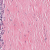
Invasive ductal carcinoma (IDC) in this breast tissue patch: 0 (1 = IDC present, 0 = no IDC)